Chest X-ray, AP view. Patient: 52 years old, sex M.
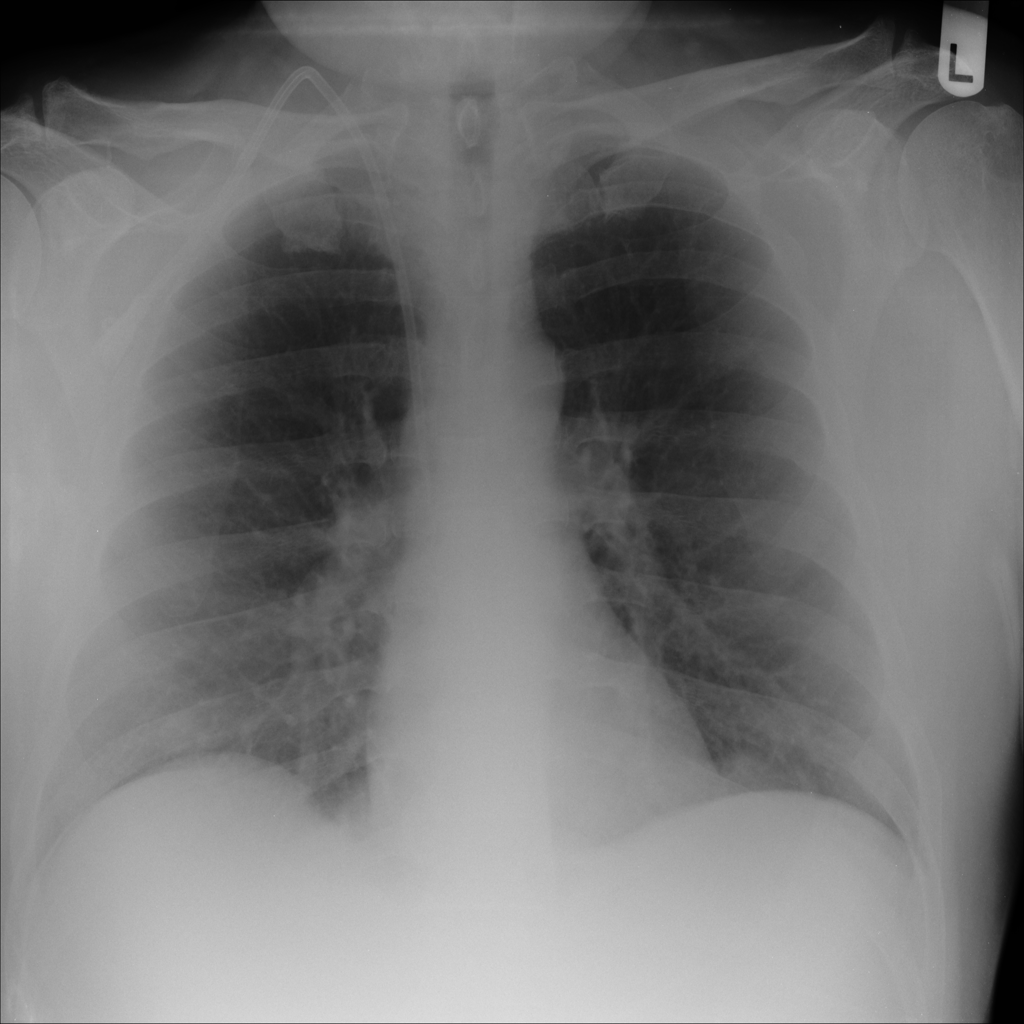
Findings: No Finding